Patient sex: F
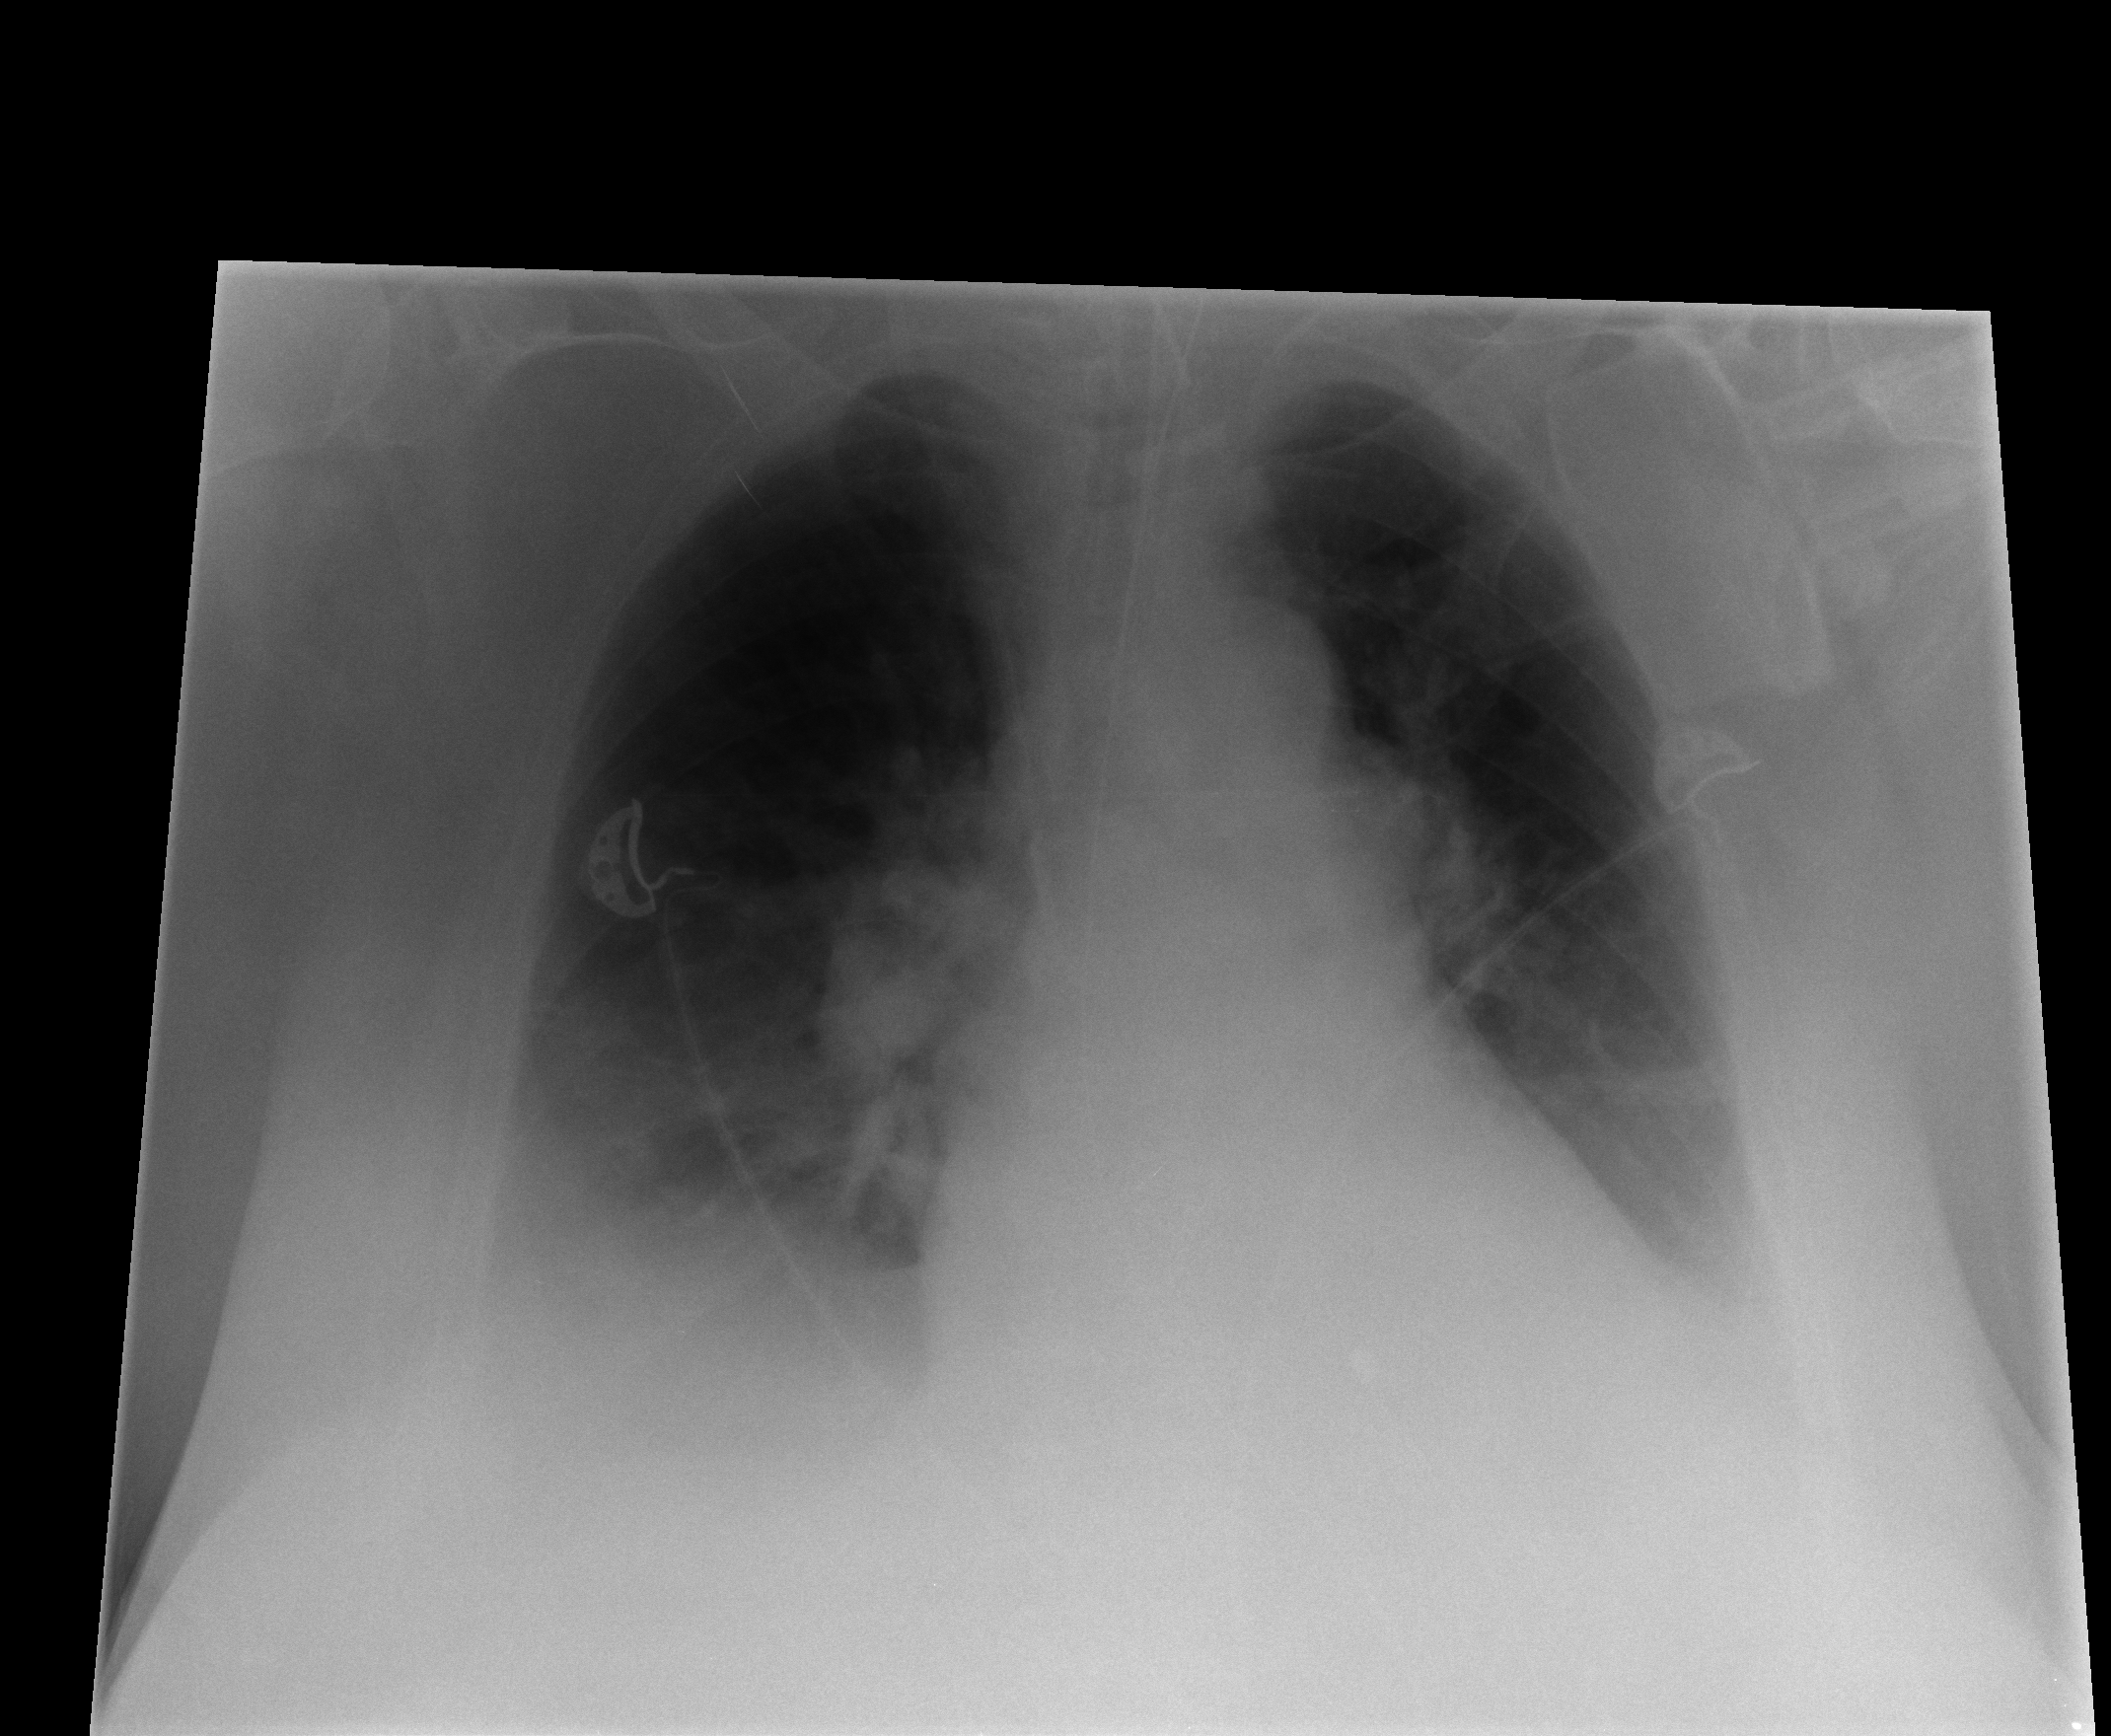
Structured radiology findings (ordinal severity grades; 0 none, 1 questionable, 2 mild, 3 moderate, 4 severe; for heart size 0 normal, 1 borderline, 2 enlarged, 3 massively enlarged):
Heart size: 1
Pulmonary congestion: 0
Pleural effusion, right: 2
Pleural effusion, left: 1
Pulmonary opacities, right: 1
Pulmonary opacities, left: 1
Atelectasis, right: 2
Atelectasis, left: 2